Question: We have a lot of Build Definitions and i want to create a category or a subfolder to make less mess (what a phrase) in our Project

this image shows only half of our build definitions and i really want to clean up here!
i've tried the context menu (right mouse button) but i didn't find any useful items there.
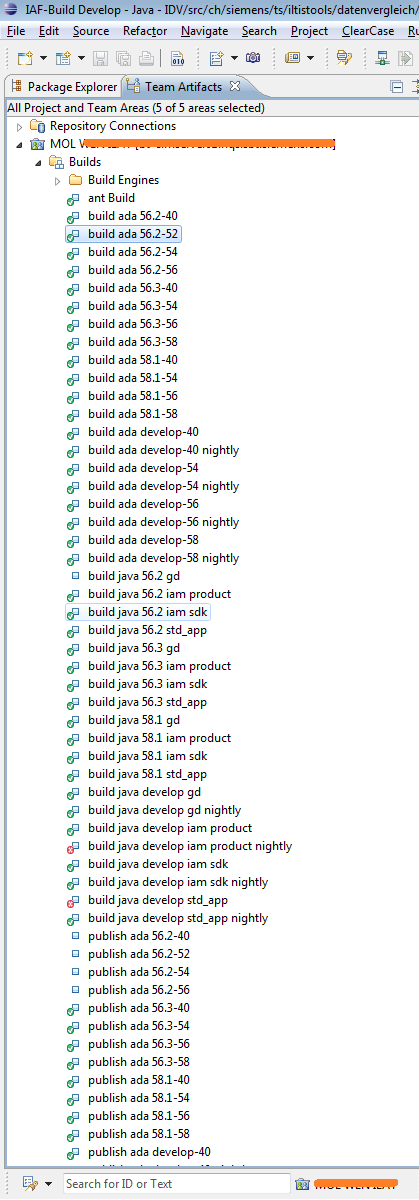
Answer: There is no "subfolder" option, for build (for grouping builds together) or even source control (for grouping streams together) in RTC (3, early 4).
The "<URL>
> You can tag builds to organize them or identify them for search purposes.
You can also select a tag from an existing list of tags.
A tag is a single word with no spaces.
A build result can have multiple tags associated with it
Update 2015: as mentioned in <URL>:
> RTC 4.0.6 has the capability to organize build definitions into build folders.
RTC 5 has that feature fully implemented, as mentioned in <URL>.
The <URL> adds this image:
<URL>
> Once a folder is created you can drag&drop the build definitions into the desired folder.